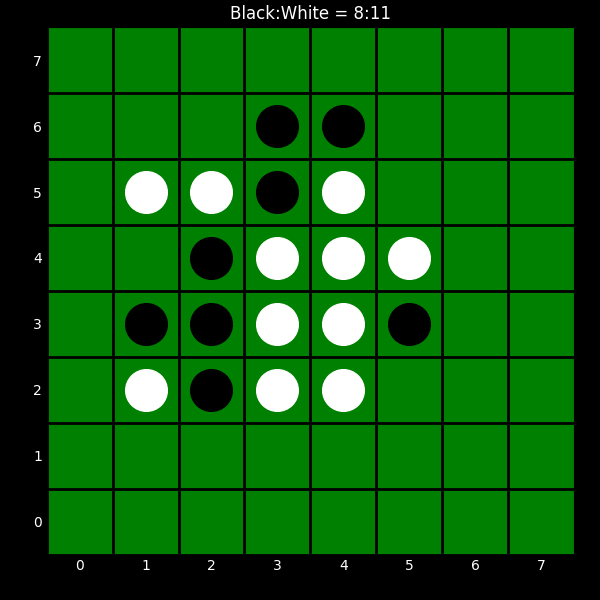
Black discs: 8
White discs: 11